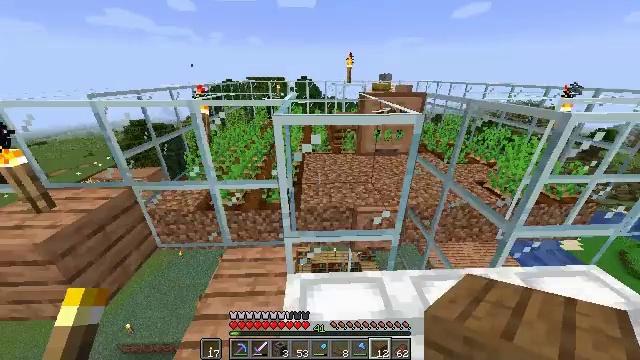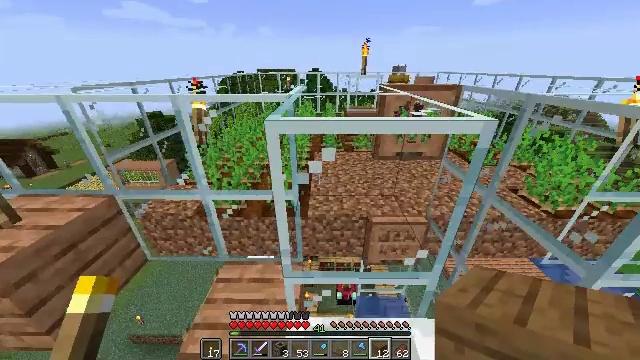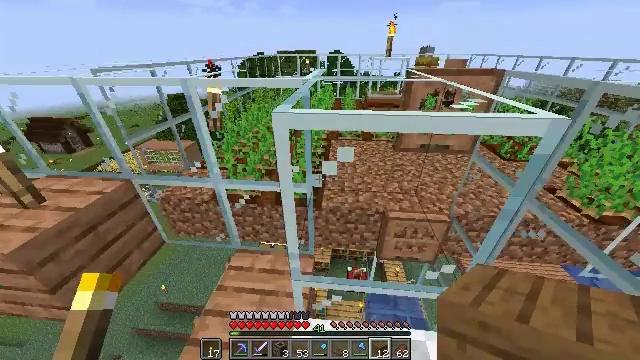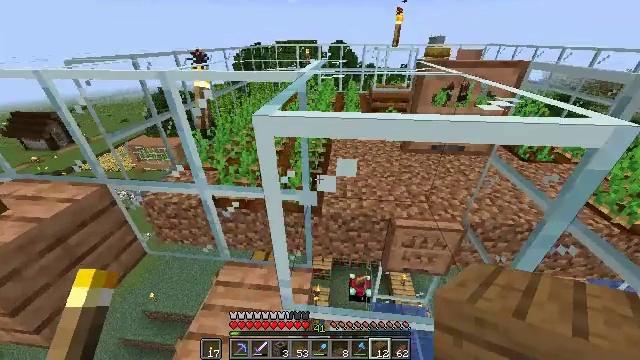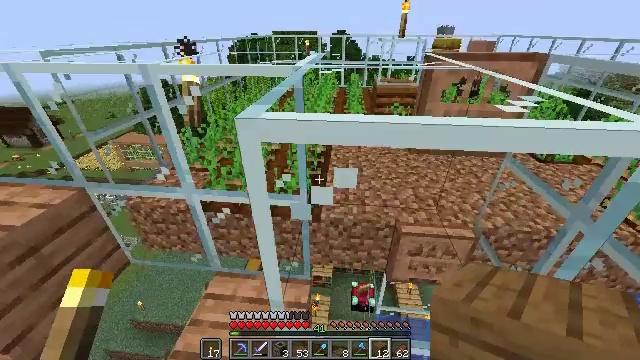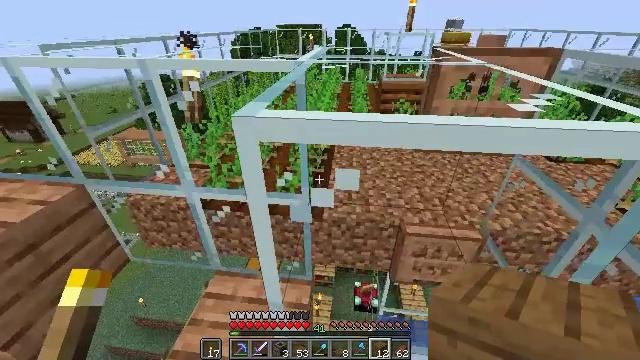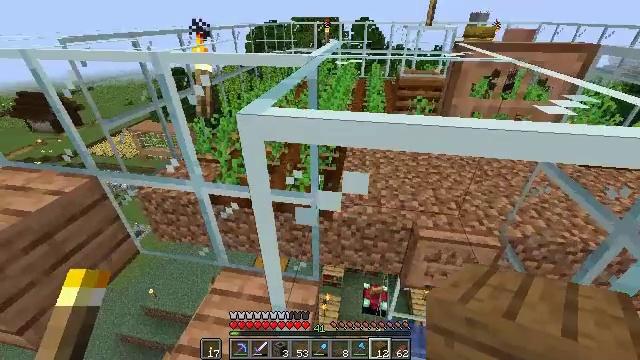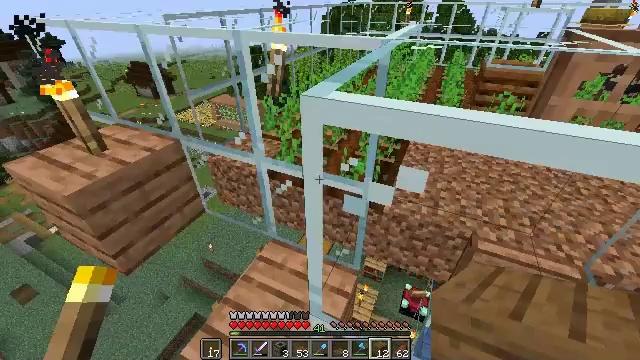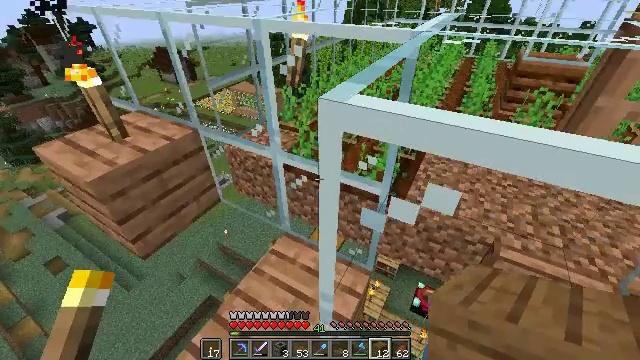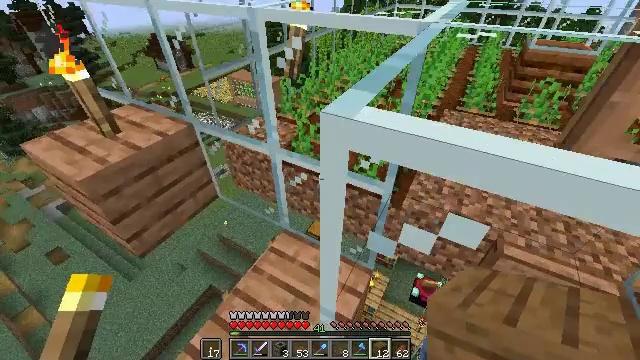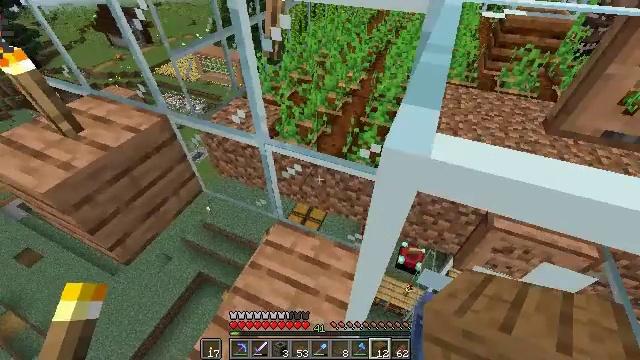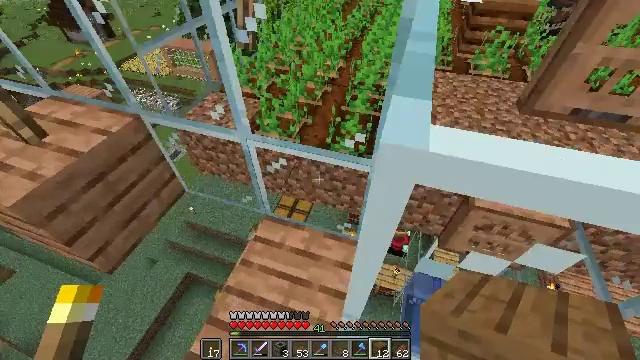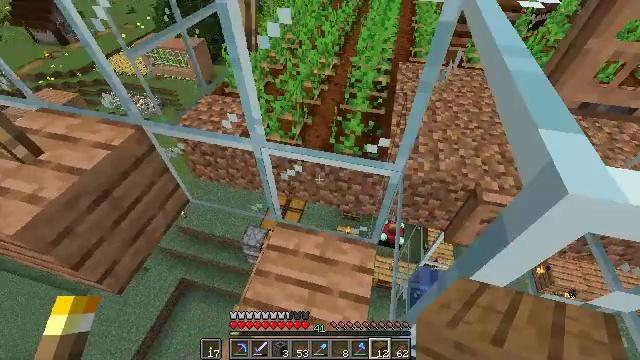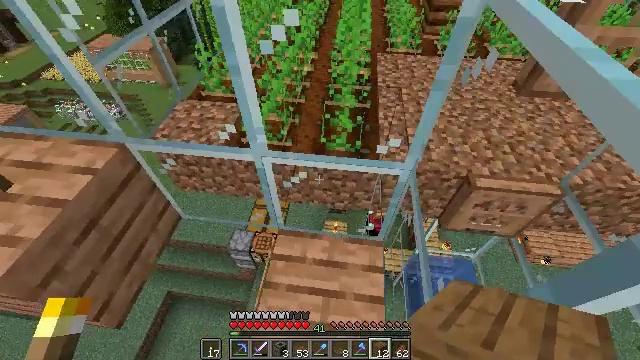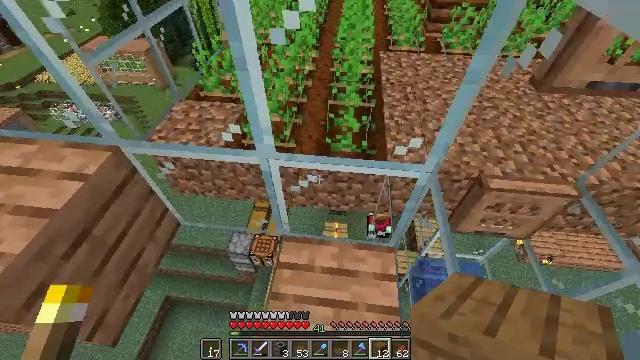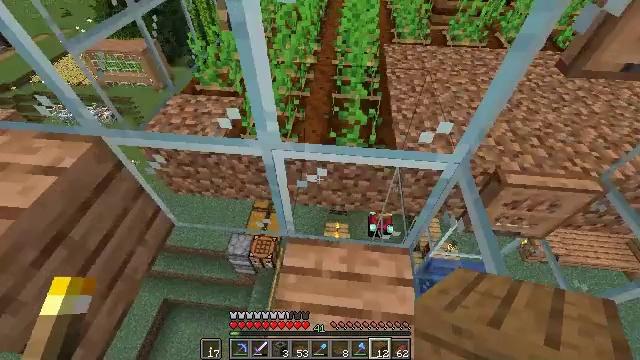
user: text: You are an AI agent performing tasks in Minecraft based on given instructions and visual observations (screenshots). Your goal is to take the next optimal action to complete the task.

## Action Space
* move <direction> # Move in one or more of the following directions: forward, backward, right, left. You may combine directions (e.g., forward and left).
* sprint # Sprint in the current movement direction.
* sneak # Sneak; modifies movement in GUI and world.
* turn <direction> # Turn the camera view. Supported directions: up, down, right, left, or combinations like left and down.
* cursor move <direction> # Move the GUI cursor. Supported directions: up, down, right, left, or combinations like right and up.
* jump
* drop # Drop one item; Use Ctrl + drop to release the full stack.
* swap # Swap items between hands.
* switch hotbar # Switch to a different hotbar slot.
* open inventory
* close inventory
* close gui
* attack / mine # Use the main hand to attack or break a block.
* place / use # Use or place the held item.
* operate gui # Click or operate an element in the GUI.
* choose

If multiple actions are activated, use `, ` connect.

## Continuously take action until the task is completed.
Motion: motion action
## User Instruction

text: Open your crafting table and craft a minecart with ingots.
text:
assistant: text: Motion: move forward, turn left and down
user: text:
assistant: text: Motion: turn left and down
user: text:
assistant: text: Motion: no_op
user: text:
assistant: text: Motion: no_op
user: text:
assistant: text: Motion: no_op
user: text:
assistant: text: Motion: turn left
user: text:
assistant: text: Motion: turn left and down
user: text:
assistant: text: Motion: move forward, turn left and down
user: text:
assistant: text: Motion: move forward, turn down
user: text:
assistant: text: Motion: move forward and move left, turn right and down
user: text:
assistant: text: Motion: move forward and move left, turn right and down
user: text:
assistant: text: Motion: move forward and move left, turn right
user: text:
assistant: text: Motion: move forward and move left, turn right and down
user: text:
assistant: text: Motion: move forward
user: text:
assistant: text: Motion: move forward
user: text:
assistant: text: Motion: move forward
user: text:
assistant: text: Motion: move forward
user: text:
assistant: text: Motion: move forward, turn right and down
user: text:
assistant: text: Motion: turn right
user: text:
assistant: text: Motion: turn right and down
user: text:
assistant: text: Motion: turn right
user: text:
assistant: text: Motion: no_op
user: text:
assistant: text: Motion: no_op
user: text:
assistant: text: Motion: no_op
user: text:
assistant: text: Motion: no_op
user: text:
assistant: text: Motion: turn left and up
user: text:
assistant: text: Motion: turn up
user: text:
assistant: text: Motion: turn right and up
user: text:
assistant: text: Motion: turn right and up
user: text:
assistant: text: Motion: turn right and up